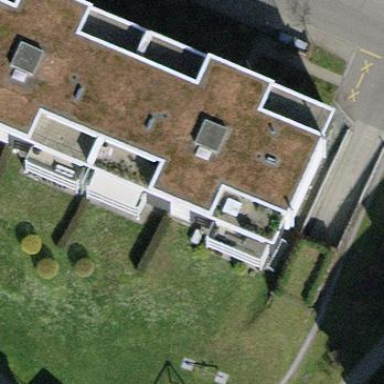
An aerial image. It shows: View of apartment building.